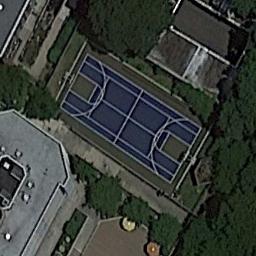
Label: basketball_court